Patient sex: M
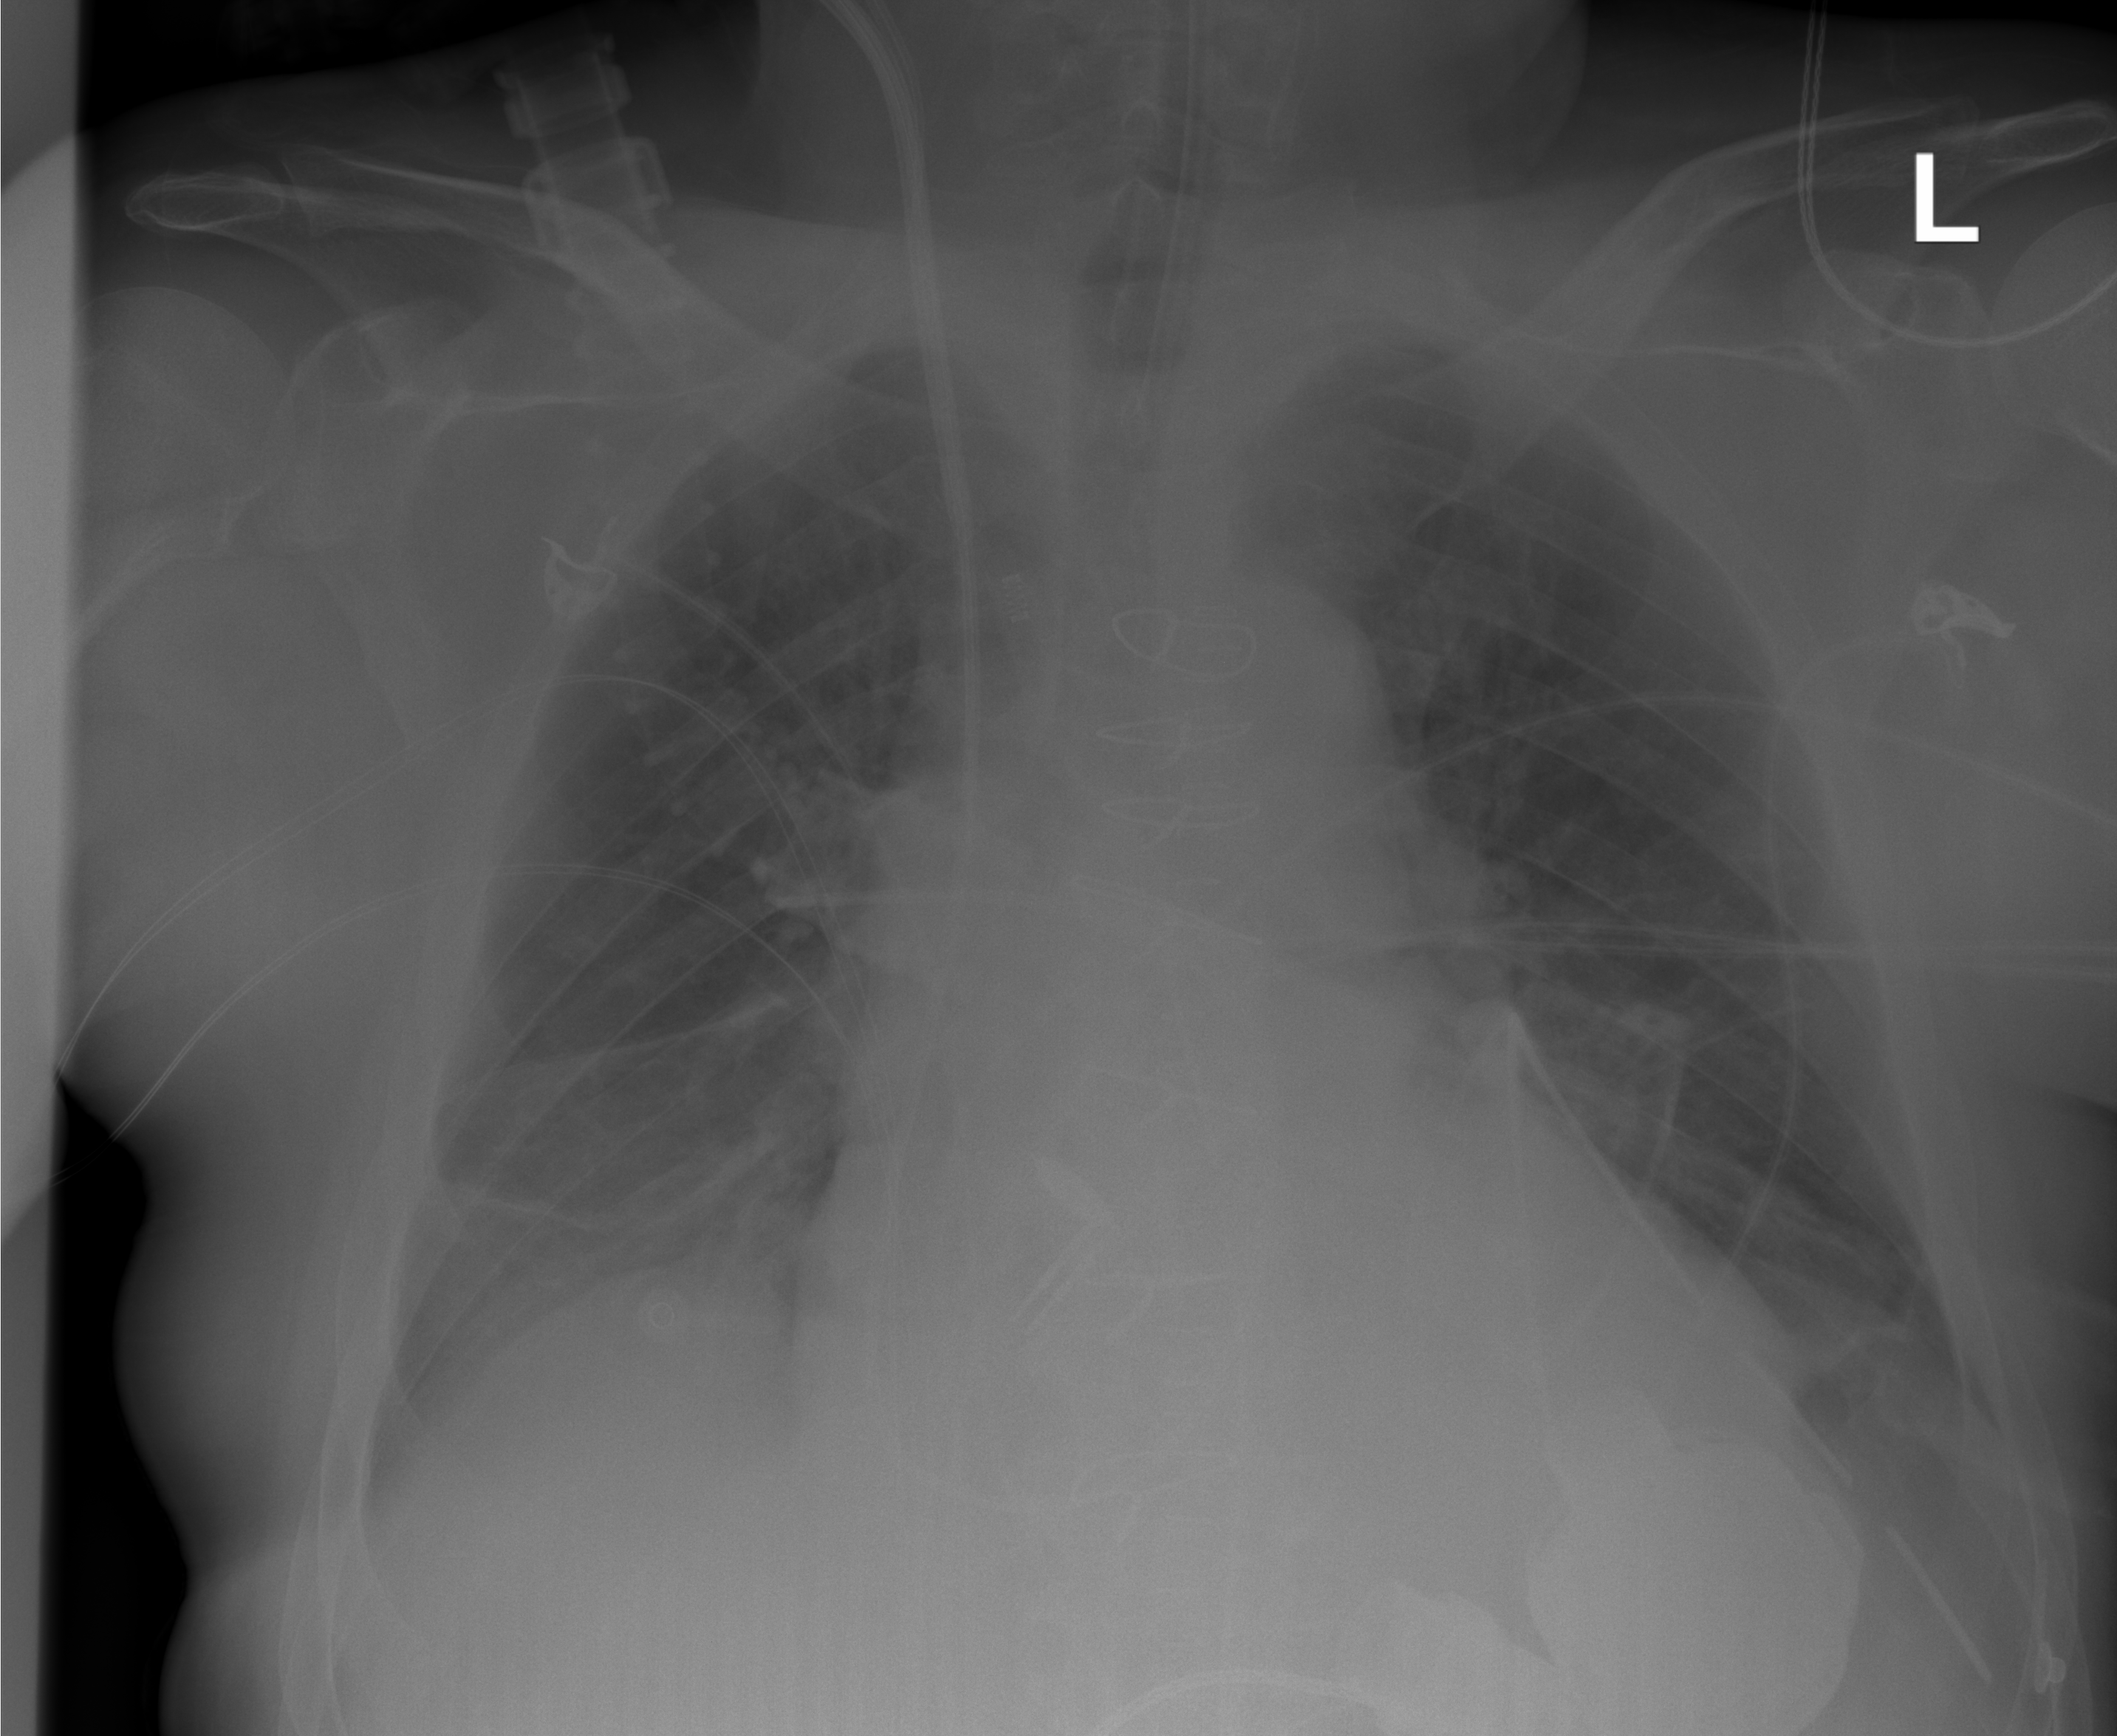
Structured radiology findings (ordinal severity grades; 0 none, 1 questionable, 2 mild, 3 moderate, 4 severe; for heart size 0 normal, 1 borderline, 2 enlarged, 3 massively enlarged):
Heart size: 2
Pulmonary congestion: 0
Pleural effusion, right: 1
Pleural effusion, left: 0
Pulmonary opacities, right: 0
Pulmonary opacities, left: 0
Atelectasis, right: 0
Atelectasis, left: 0